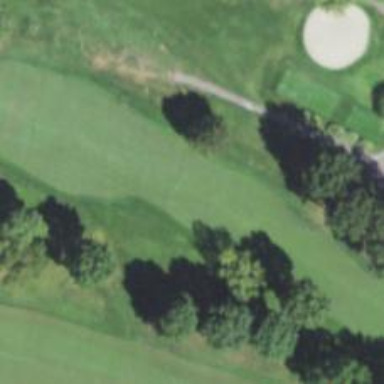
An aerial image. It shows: View of golf hole.